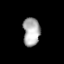
Tissue: lung
Cell type: Others
Senescence score: 0.1806
Nuclear area (px): 473
Mean DAPI intensity: 172.281